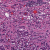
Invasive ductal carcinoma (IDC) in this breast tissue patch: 1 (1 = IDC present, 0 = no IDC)